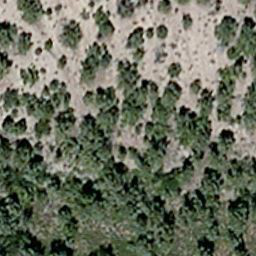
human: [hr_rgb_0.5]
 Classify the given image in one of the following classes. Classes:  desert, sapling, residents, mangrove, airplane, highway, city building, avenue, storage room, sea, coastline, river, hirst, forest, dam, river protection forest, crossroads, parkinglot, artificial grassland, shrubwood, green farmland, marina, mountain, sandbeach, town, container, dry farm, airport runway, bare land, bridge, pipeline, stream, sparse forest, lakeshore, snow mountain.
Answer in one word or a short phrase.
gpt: sparse forest